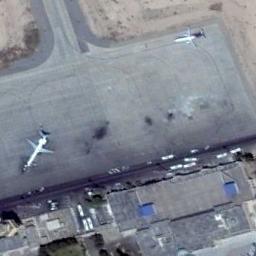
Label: airplane